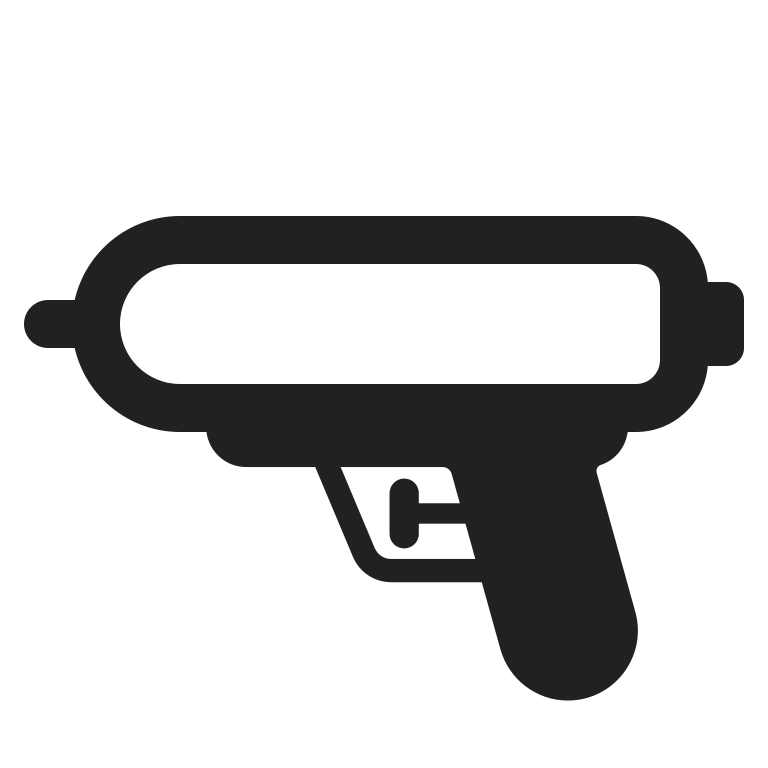
water pistol high contrast